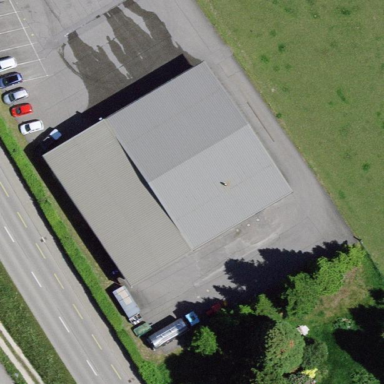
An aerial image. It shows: Industrial building.